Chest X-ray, PA view. Patient: 54 years old, sex M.
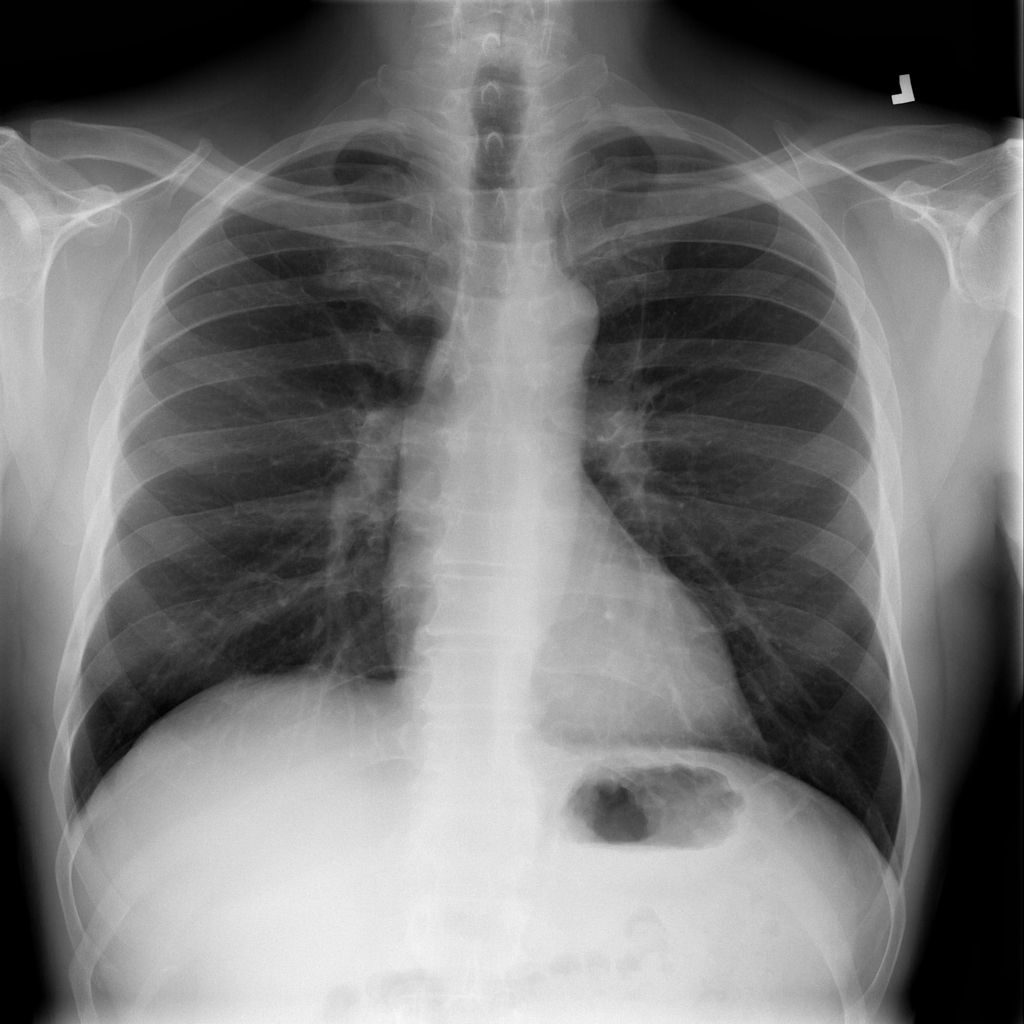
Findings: No Finding